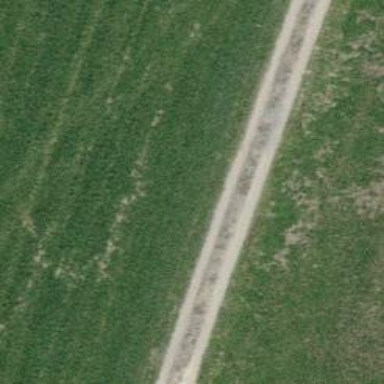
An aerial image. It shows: Compacted grade3 track primarily used by agricultural vehicles.